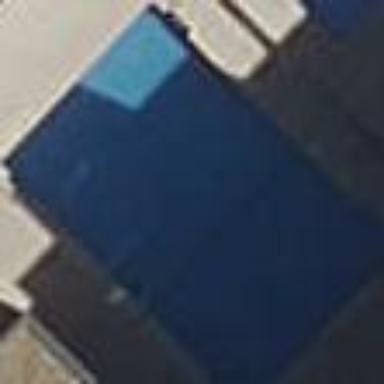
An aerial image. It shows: Swimming pool located in leisure land.